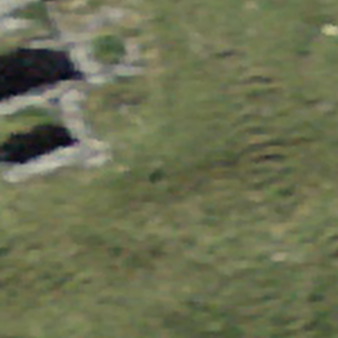
Label: other